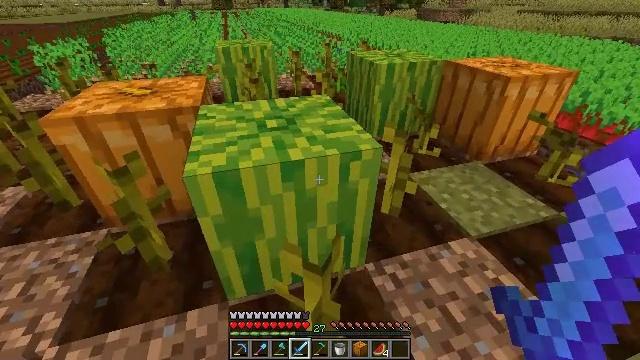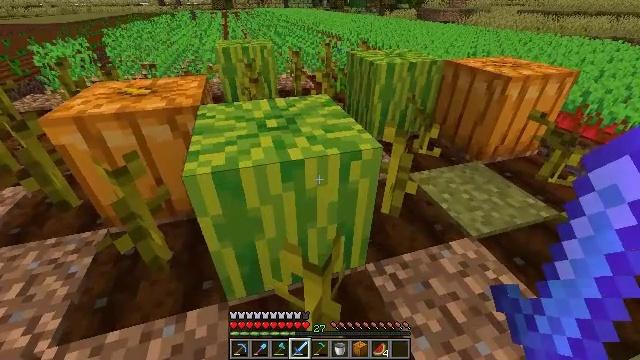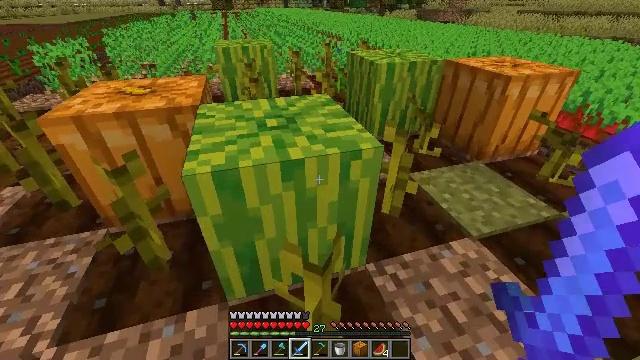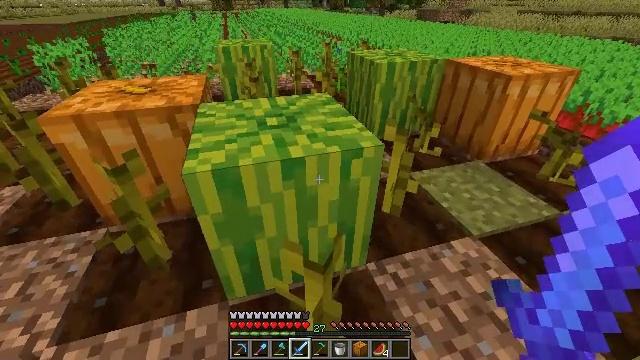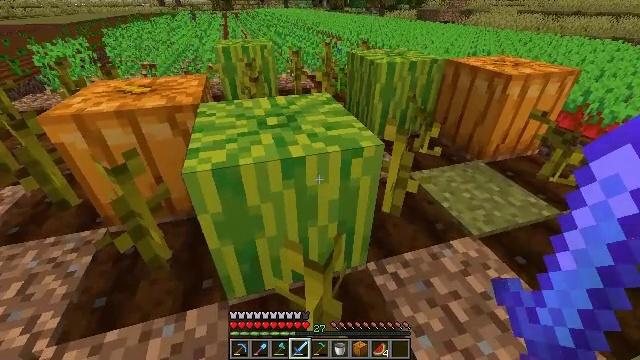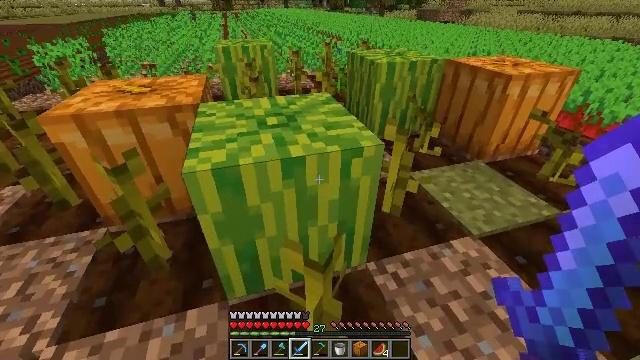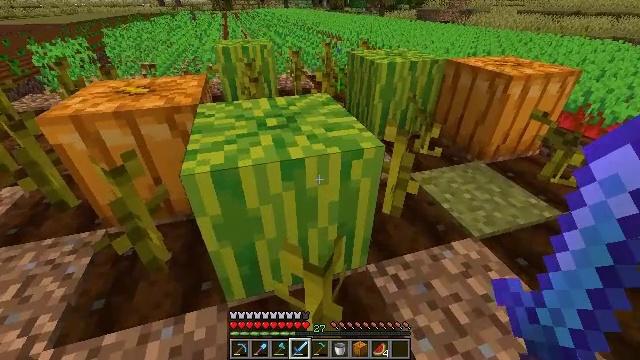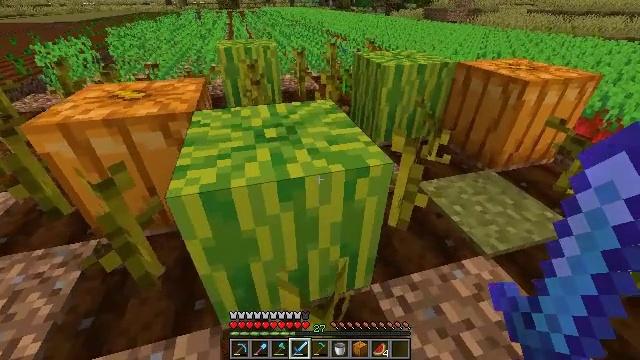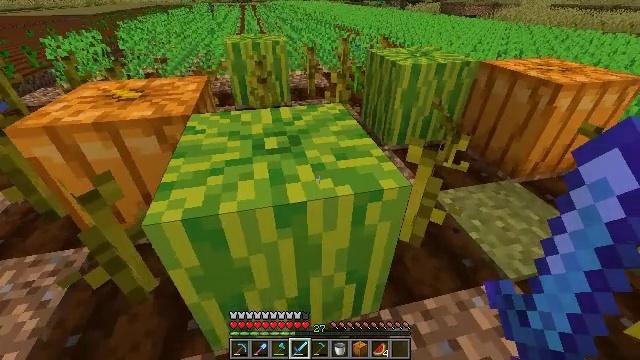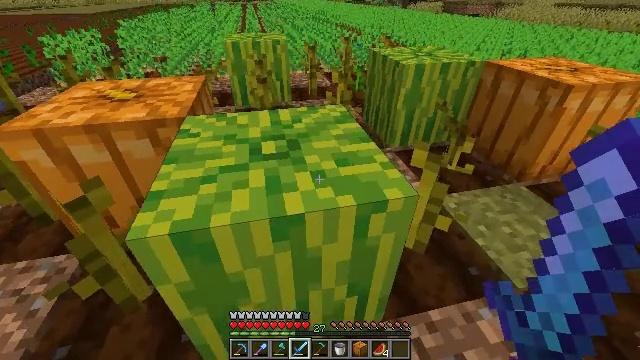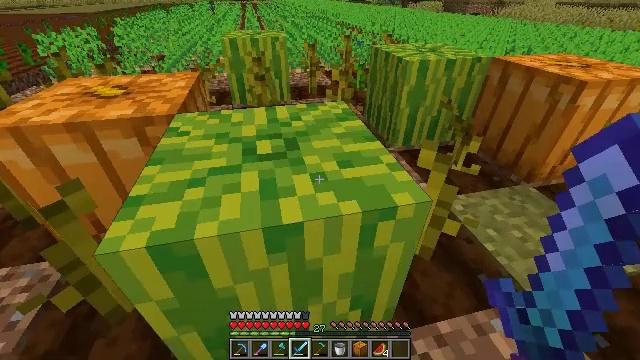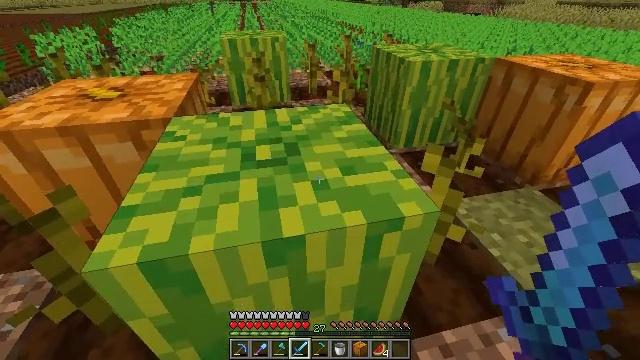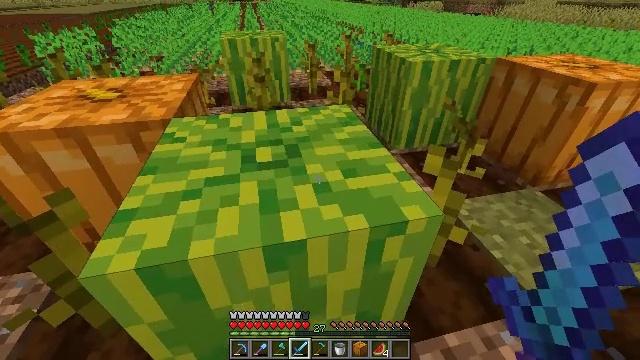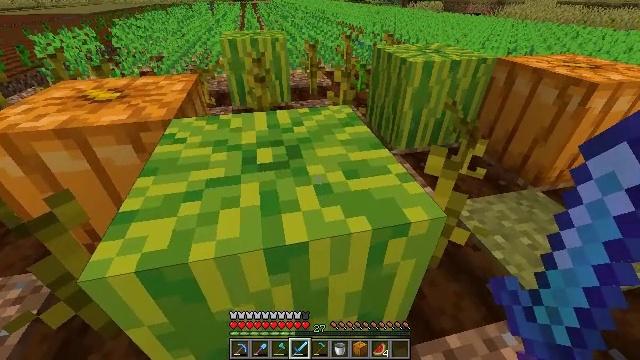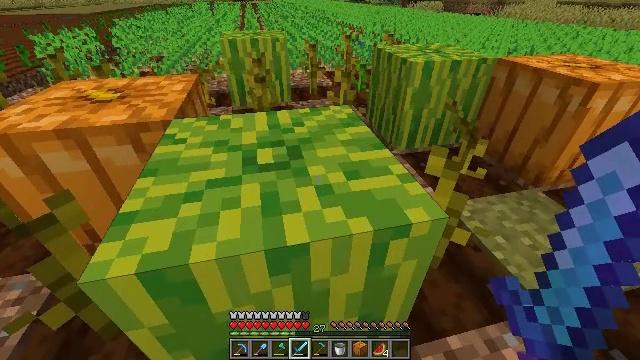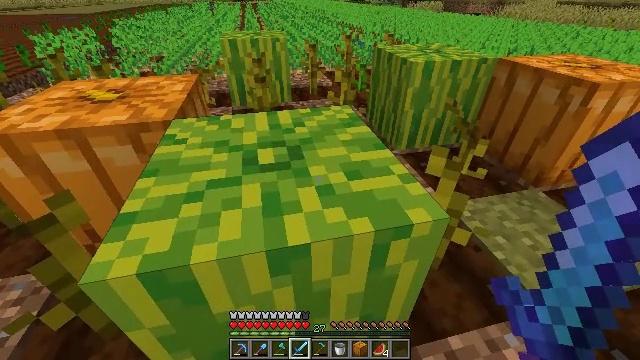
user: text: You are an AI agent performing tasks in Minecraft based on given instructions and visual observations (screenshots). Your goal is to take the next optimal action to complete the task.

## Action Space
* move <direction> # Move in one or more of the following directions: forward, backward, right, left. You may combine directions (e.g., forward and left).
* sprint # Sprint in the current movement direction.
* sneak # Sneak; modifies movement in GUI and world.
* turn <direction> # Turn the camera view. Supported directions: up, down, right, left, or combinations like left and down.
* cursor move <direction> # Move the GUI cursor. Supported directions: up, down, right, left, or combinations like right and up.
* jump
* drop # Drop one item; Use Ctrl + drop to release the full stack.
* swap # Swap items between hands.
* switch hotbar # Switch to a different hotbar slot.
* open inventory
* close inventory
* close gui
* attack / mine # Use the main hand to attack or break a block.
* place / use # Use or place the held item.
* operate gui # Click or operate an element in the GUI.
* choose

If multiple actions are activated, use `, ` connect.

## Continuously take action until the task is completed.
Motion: motion action
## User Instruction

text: Harvest melon from the farm.
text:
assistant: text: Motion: no_op
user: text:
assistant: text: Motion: no_op
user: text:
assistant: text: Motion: no_op
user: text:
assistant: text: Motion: no_op
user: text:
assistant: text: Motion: no_op
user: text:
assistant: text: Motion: move forward
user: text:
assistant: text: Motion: move forward, turn left
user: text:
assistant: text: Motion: move forward, turn left and down
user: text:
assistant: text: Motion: no_op
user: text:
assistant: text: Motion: no_op
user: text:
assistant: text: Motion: no_op
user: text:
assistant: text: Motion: no_op
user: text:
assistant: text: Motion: no_op
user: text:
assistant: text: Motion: no_op
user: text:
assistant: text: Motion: no_op
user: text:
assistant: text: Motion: no_op
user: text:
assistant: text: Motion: no_op
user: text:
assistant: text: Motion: no_op
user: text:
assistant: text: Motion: no_op
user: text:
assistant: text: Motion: no_op
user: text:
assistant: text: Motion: attack / mine
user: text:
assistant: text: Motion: attack / mine
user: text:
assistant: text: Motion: attack / mine
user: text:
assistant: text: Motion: attack / mine
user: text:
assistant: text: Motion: turn right, attack / mine
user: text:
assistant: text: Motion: attack / mine
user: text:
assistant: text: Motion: attack / mine
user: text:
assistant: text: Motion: attack / mine
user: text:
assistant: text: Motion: attack / mine
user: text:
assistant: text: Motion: attack / mine